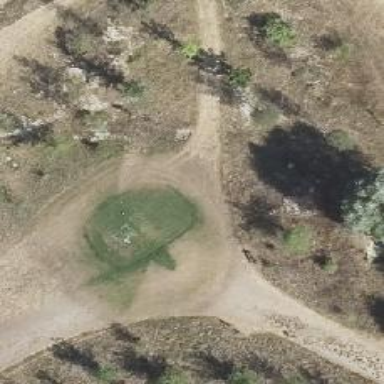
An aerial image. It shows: Golf tee.